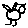
Label: bird